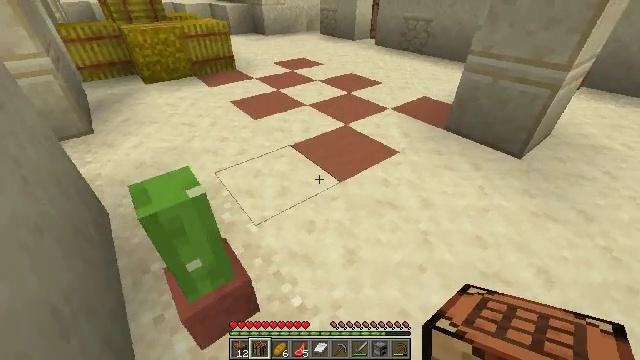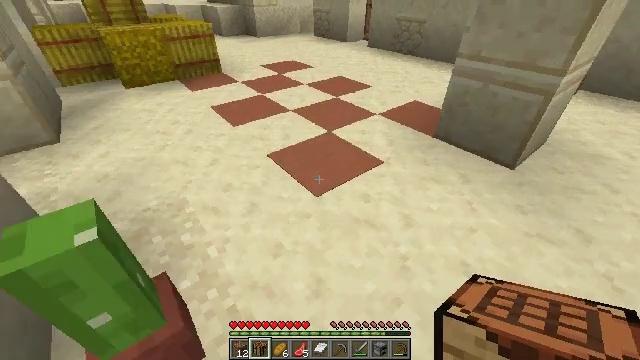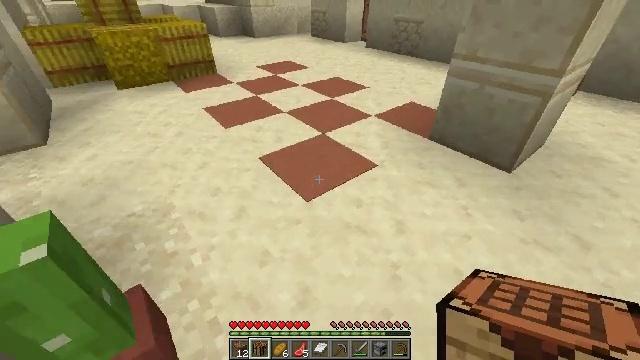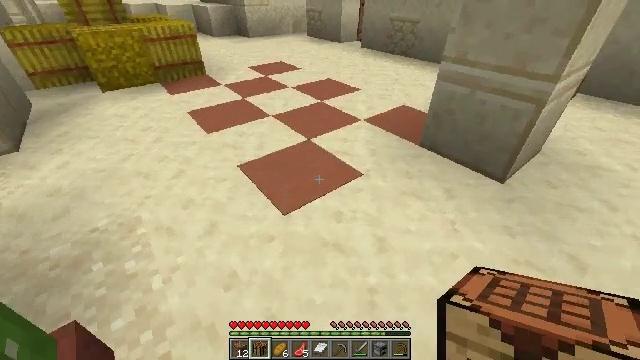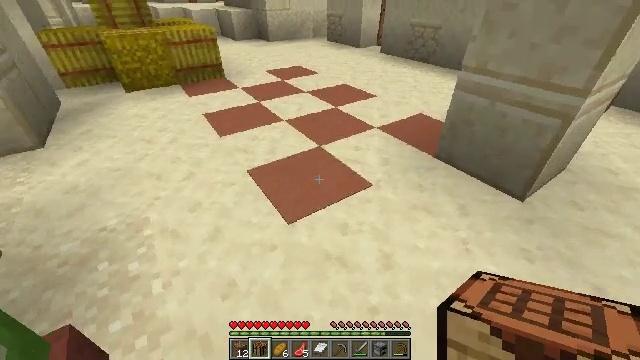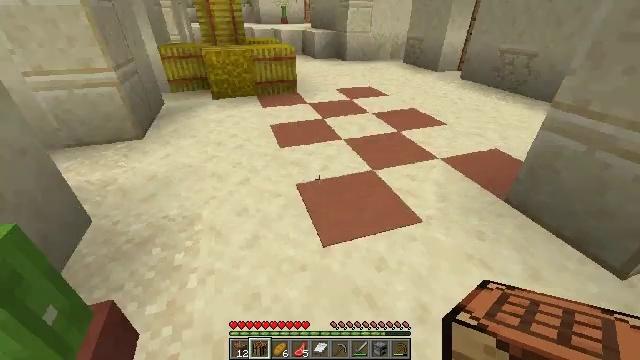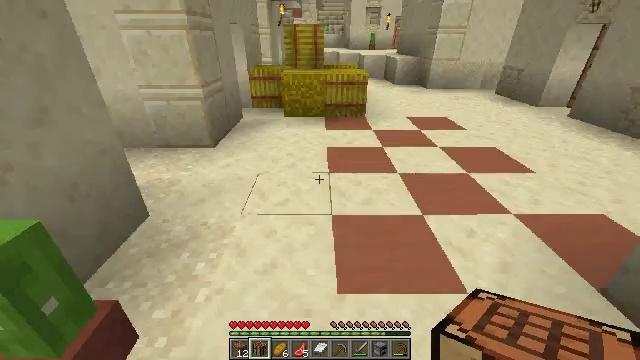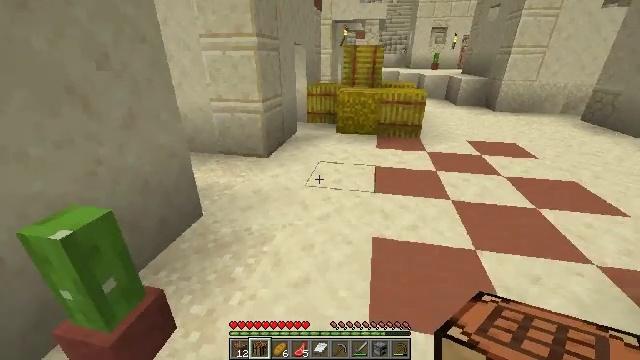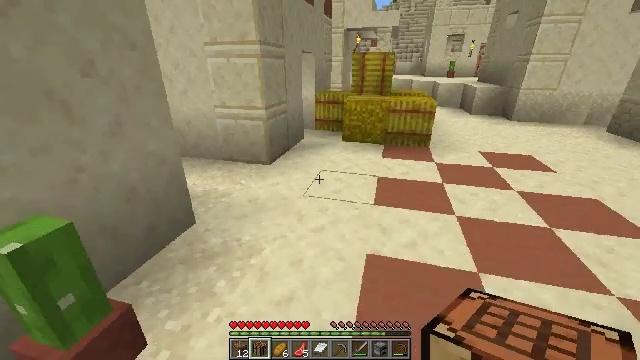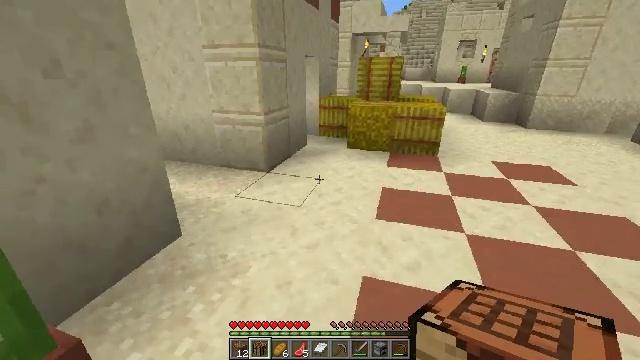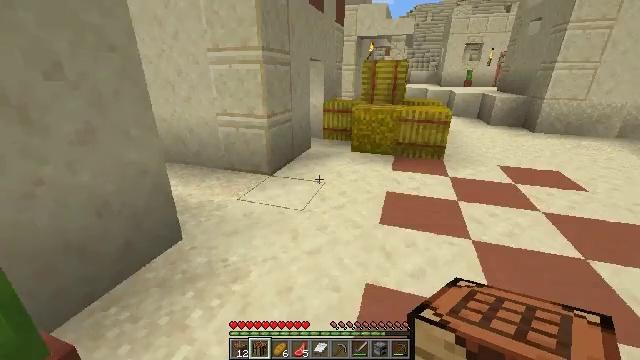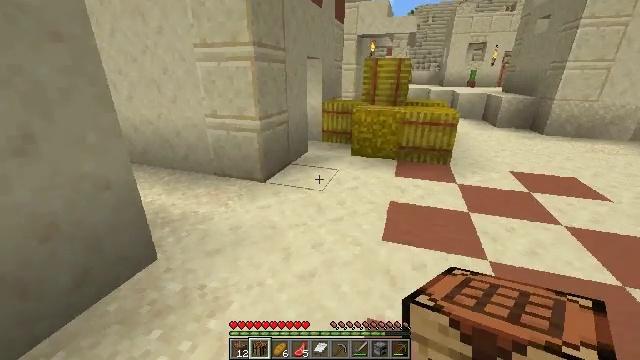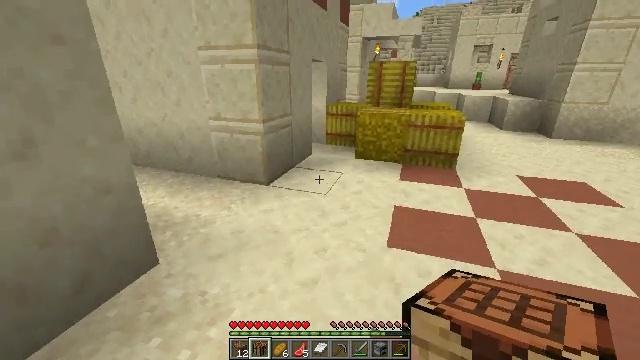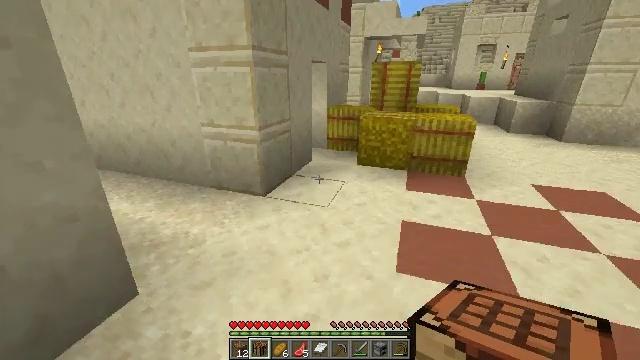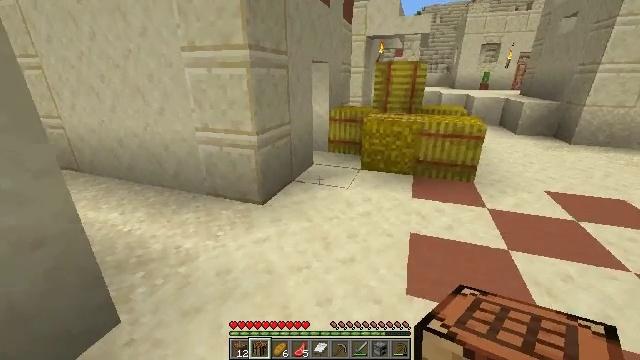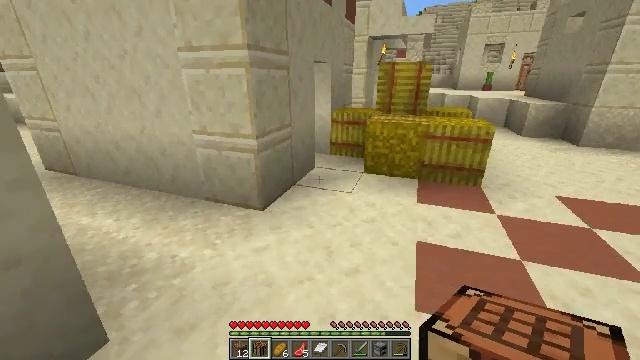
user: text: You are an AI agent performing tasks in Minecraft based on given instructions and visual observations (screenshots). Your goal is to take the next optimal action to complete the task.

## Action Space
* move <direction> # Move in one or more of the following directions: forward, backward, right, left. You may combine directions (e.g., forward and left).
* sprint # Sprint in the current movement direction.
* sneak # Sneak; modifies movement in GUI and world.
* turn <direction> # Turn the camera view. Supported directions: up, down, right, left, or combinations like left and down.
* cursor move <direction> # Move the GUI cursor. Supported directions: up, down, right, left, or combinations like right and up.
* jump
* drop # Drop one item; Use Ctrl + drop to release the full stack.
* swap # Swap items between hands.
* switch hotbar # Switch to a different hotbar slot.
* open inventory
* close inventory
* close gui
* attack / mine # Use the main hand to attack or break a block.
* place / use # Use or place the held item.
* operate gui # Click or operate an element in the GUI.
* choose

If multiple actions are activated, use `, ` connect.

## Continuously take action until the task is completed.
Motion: motion action
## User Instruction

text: Reclaim the jungle fence gate.
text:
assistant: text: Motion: move forward and move right
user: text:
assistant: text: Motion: move forward and move right
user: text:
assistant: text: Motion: move forward and move right
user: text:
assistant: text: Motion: move forward and move right, turn left
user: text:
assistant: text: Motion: move forward and move right, turn left and up
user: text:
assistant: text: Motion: move forward and move right, turn left and up
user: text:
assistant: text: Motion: move forward and move right, turn left and up
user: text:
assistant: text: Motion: move forward, turn left and up
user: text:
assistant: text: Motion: move forward, turn left
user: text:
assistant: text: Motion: move forward, turn left
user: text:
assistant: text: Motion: move forward
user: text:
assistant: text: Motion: move forward
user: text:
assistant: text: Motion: move forward
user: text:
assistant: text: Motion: move forward
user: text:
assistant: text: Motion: move forward
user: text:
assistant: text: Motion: move forward
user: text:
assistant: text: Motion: move forward
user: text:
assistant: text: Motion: move forward
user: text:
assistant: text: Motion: move forward
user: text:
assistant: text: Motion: move forward
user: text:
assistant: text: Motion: move forward
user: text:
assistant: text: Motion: move forward
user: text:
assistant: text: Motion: move forward
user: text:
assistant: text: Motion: move forward
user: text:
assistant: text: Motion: move forward
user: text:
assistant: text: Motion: move forward
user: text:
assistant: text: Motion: move forward
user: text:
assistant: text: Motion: move forward
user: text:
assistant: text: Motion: move forward
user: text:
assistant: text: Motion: move forward